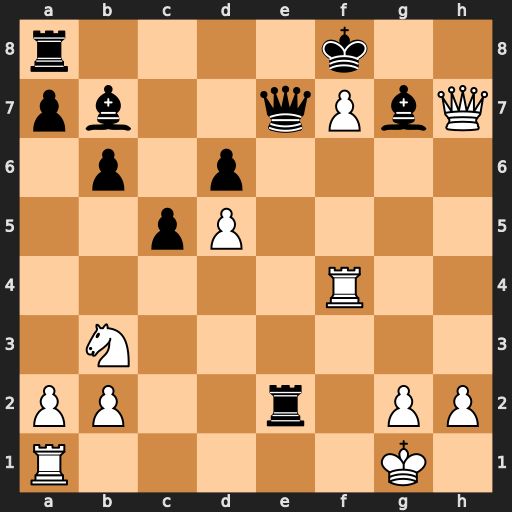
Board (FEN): r4k2/pb2qPbQ/1p1p4/2pP4/5R2/1N6/PP2r1PP/R5K1
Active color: w
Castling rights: -
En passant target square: -
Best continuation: Qg8#